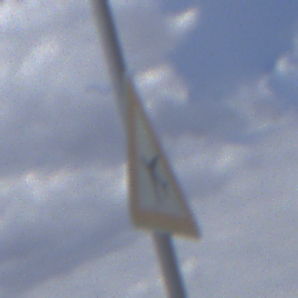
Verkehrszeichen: FlugbetriebRechts
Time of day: Midday
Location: Outdoor (Nature)
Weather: PartlyCloudy
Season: NotSpecified
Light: Natural